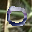
Label: 0